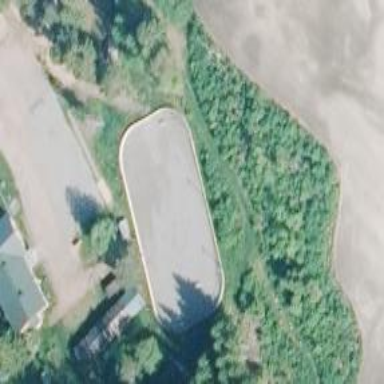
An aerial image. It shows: Ice hockey pitch for leisure land.